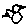
Label: bird